Question: I used <URL> to attempt full screen in Windows, and this is what it gave me:

How can I fix this? It seems like full screen isn't supported at all or something with 'Tkinter'. It's Windows 8, if that matters. It's also Python v2.7.2.
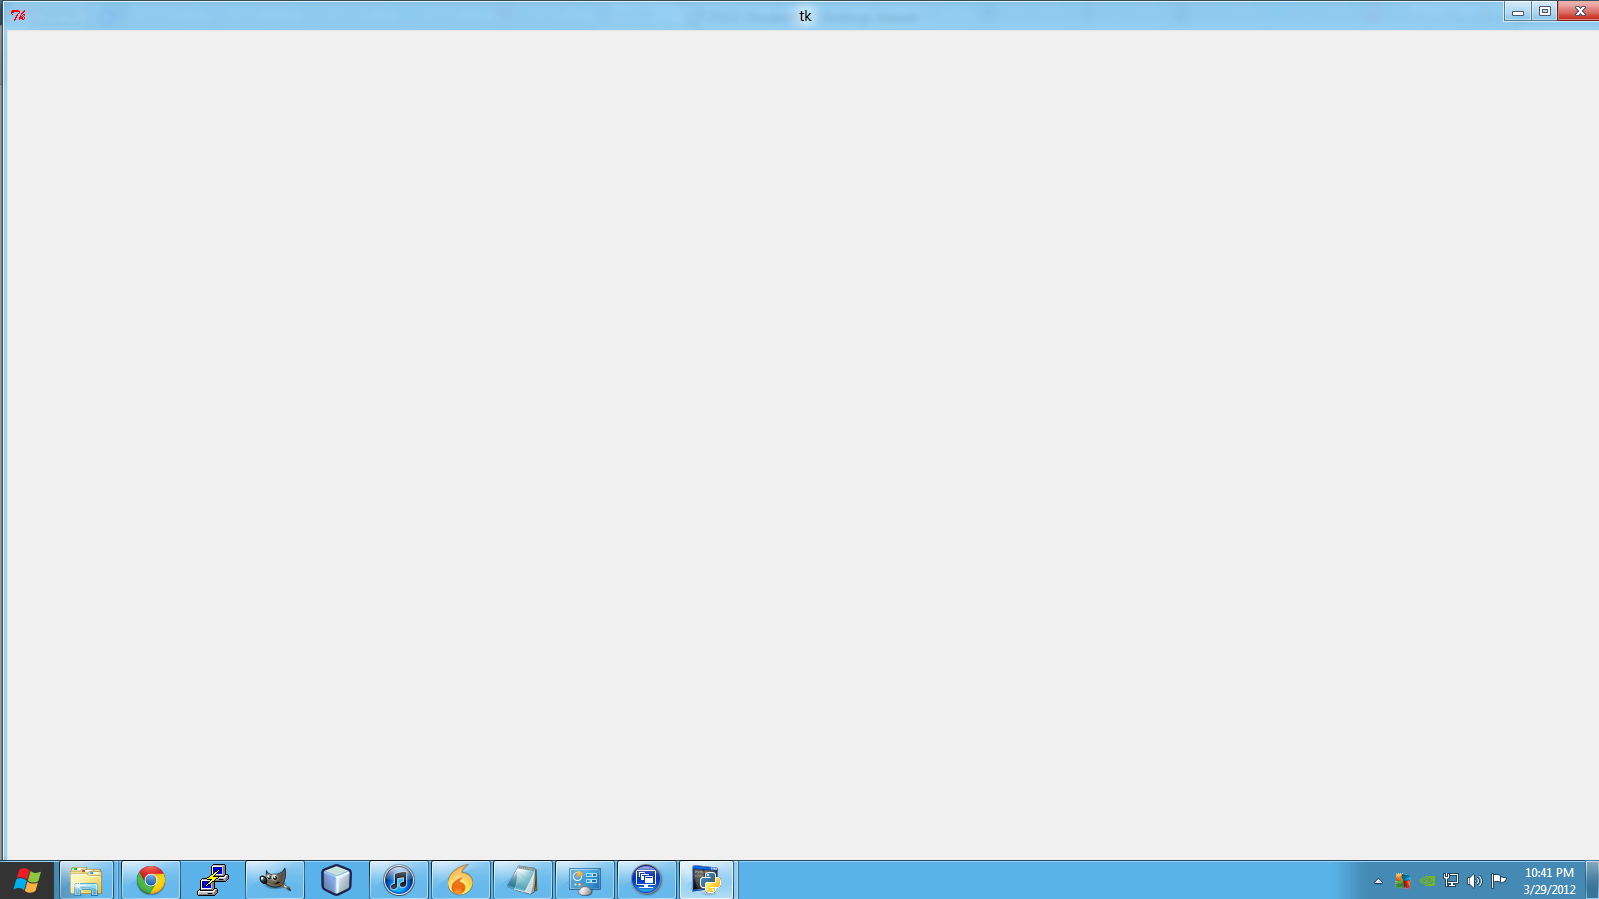
Answer: Try 'win.state('zoomed')', where 'win' is your Tk window instance.
Edit :
Try something like this. Simply treat this class like a Tk window class.
'''
class Void (tk.Tk) :
def __init__ (self, color='black') :
tk.Tk.__init__(self)
self.wm_state('zoomed')
self.config(bg=color)
self.overrideredirect(True)
self.attributes('-topmost', True)
'''